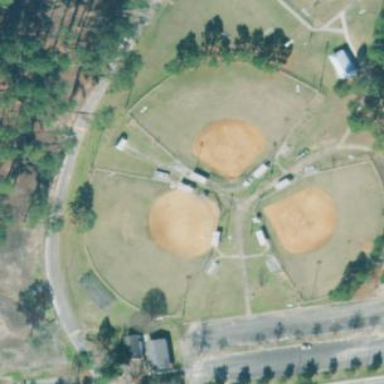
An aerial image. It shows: Pitch designated for baseball and softball activities.